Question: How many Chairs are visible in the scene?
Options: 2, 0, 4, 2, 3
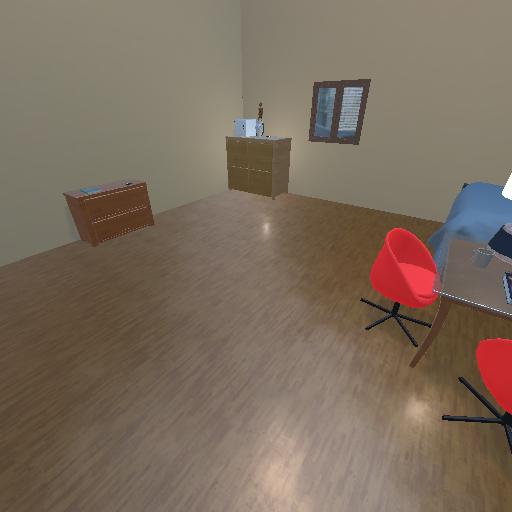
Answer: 2